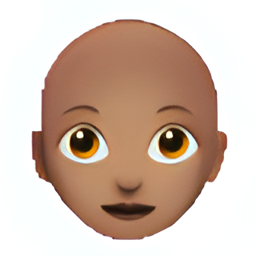
Name: woman bald medium skin tone
Emoji: 👩🏽‍🦲
Group: People & Body
Sub-group: person